Question: I have a simple html file that refers to a CSS stylesheet and a javascript file. I'm supposed to host it on a node server. I Googled the procedure and surmised that I was supposed to include the files like so,
'''
var http = require('http');
var fs = require('fs');
var index = fs.readFileSync('index.html');
console.log(index);
var javaScriptFile = require('some/javascript/here');
http.createServer(function (req, res) {
res.writeHead(200, {'Content-Type': 'html'});
res.end(index);
}).listen(10024);
'''
When I run the code, my HTML is rendered but my file treeStructServer.js is shown as an exact copy of the HTML, which causes an error. Any idea why that's happening? I'm out of my depth.
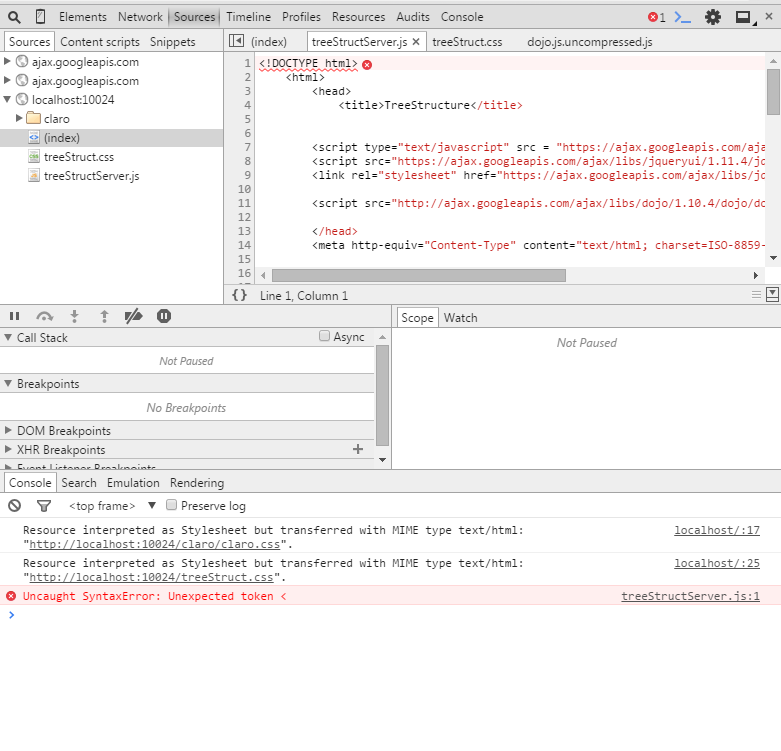
Answer: With your current node script you just return the HTML file on every request, no matter what the URL is. You could instead use the node-static module. Install it by running 'npm install node-static' and then replace your Node code with the following:
'''
var static = require('node-static');
//
// Create a node-static server instance to serve the current folder
//
var file = new static.Server('./');
require('http').createServer(function (request, response) {
request.addListener('end', function () {
//
// Serve files!
//
file.serve(request, response);
}).resume();
}).listen(10024);
'''